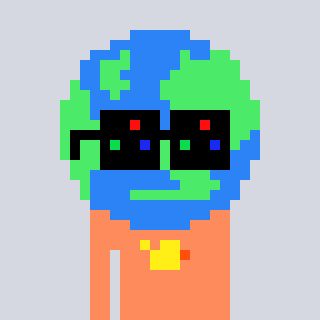
a pixel art character with square black sunglasses, a earth-shaped head and a peachy-colored body on a cool background